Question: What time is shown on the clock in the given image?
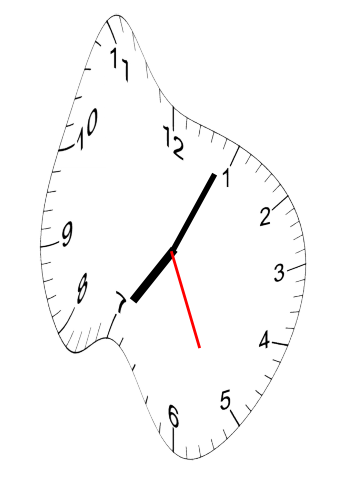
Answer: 07:04:26